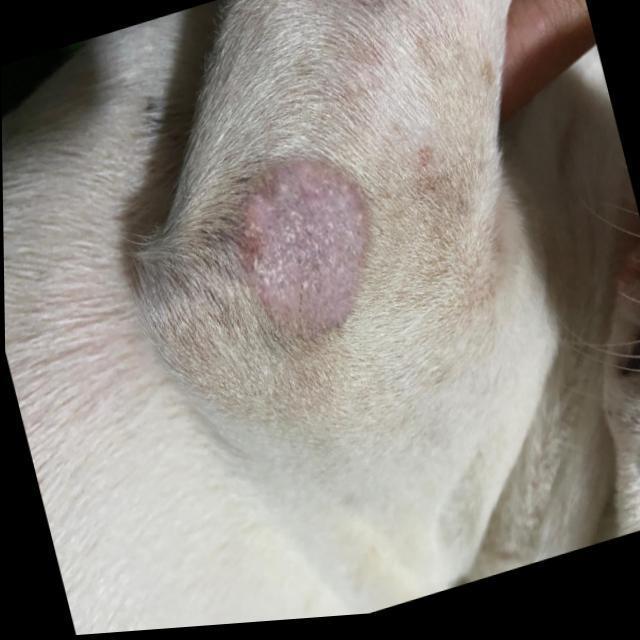
Canine ringworm (Dermatophytosis) — fungal infection caused by Microsporum or Trichophyton. Presents with circular alopecia, scaling, crusting, and broken hairs.